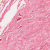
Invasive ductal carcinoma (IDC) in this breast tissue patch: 0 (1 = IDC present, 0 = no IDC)